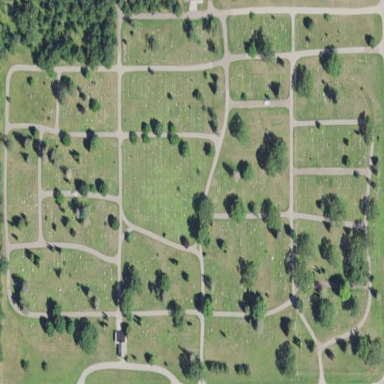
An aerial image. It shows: Cemetery.